Question: I am newbie on java-swing. I am trying to add icon in table cell. but when i add ImageIcon in cell then it's showing only path instead of icon.
Here is my code.
'''
public void createGUI(ArrayList<String> params, String type) {
try {
DefaultTableModel model = new DefaultTableModel();
model.addColumn("ParameterName");
model.addColumn("ParameterType");
model.addColumn("Operation");
for (int i = 0; i < params.size() - 4; i++) {
String param_name = params.get(i).toString().substring(0, params.get(i).toString().indexOf("["));
String param_type = params.get(i).toString().substring(params.get(i).toString().indexOf("[") + 1, params.get(i).toString().indexOf("]"));
//URL url = ClassLoader.getSystemClassLoader().getResource("");
ImageIcon image = new ImageIcon("/com/soastreamer/resources/delete_idle.png");
// JLabel label = new JLabel(image);
model.addRow(new Object[]{param_name, param_type.toUpperCase(),image});
}
Action delete = new AbstractAction() {
public void actionPerformed(ActionEvent e) {
JTable table = (JTable) e.getSource();
int modelRow = Integer.valueOf(e.getActionCommand());
((DefaultTableModel) table.getModel()).removeRow(modelRow);
}
};
'''
Here is image for clear understanding.

Please give me hint or any reference.
Thank you.
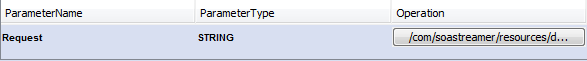
Answer: The problem lies with your TableModel, you have to tell the table that it has to render an image in that column overriding the 'getColumnClass(int column)' method of the model.
Look at this <URL> by camickr.
Minimal example of a JTable with an ImageIcon using DefaultTableModel's renderer to paint it. I borrowed the 'updateRowHeights()' code from <URL> again by camickr, without it the icon was bigger than the row and wasn't fully displayed.
The important thing here is that now when the renderer calls 'getColumnClass(1)', it gets 'ImageIcon.class' so the code to render icons will be executed. By default this method would return 'Object.class' and the renderer would ignore the fact that it's an icon.
'''
import java.awt.BorderLayout;
import java.awt.Component;
import javax.swing.ImageIcon;
import javax.swing.JFrame;
import javax.swing.JScrollPane;
import javax.swing.JTable;
import javax.swing.SwingUtilities;
import javax.swing.table.DefaultTableModel;
public class ImageIconTable
{
public static void main(String[] args)
{
SwingUtilities.invokeLater(new Runnable() {
public void run() {
new ImageIconTable().initGUI();
}
});
}
public void initGUI()
{
JFrame frame = new JFrame();
DefaultTableModel tableModel = new DefaultTableModel()
{
@Override
public Class getColumnClass(int column)
{
if (column == 1) return ImageIcon.class;
return Object.class;
}
};
tableModel.addColumn("Row 1");
tableModel.addColumn("Icons Row");
tableModel.addRow(new Object[]{"This cell is an Object", new ImageIcon("icon.jpg")});
_table = new JTable(tableModel);
updateRowHeights();
frame.add(new JScrollPane(_table), BorderLayout.CENTER);
frame.setDefaultCloseOperation(JFrame.DISPOSE_ON_CLOSE);
frame.pack();
frame.setVisible(true);
}
private void updateRowHeights()
{
try
{
for (int row = 0; row < _table.getRowCount(); row++)
{
int rowHeight = _table.getRowHeight();
for (int column = 0; column < _table.getColumnCount(); column++)
{
Component comp = _table.prepareRenderer(_table.getCellRenderer(row, column), row, column);
rowHeight = Math.max(rowHeight, comp.getPreferredSize().height);
}
_table.setRowHeight(row, rowHeight);
}
}
catch(ClassCastException e) {}
}
private JTable _table;
}
'''
It looks like this: